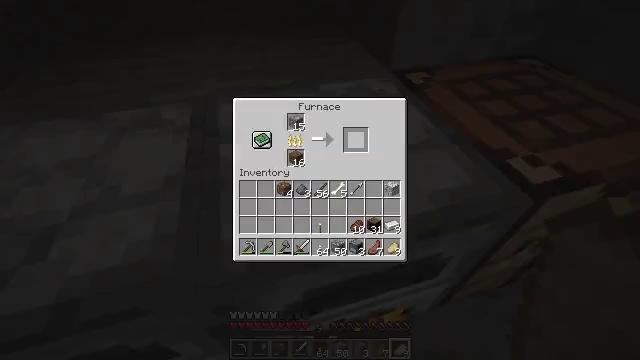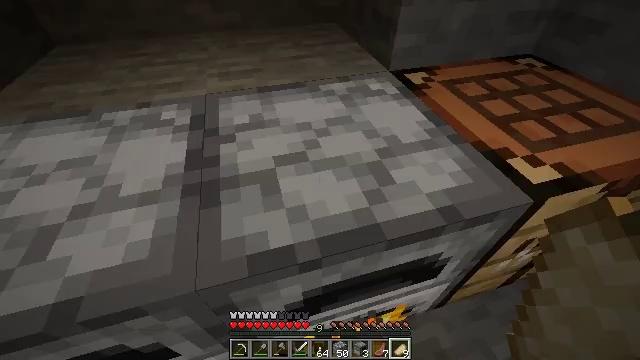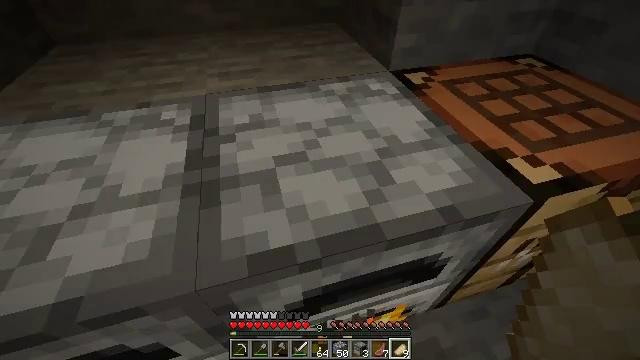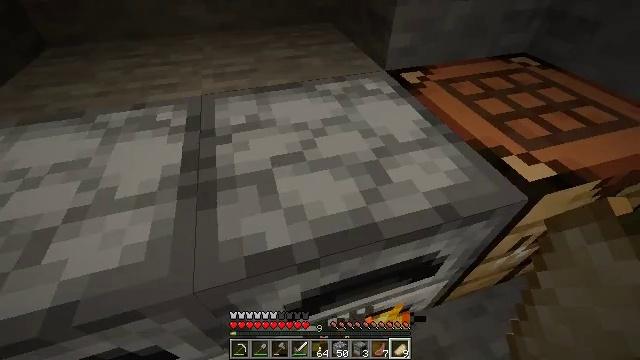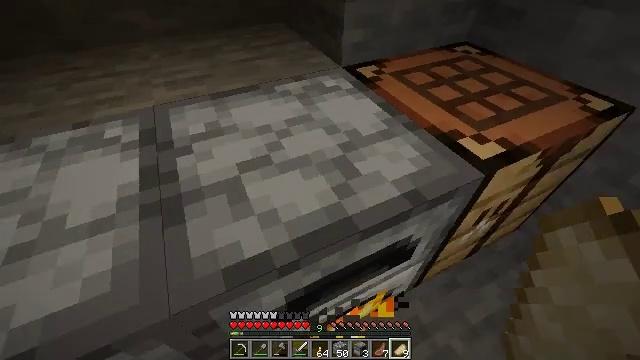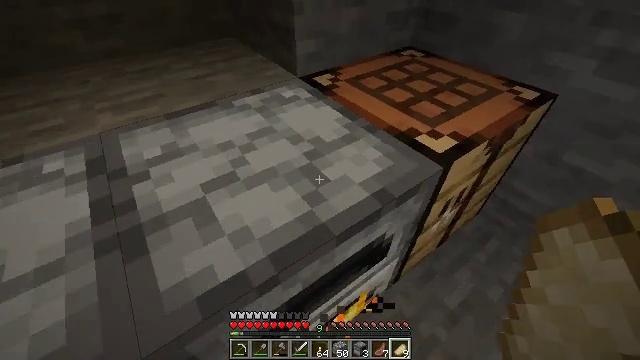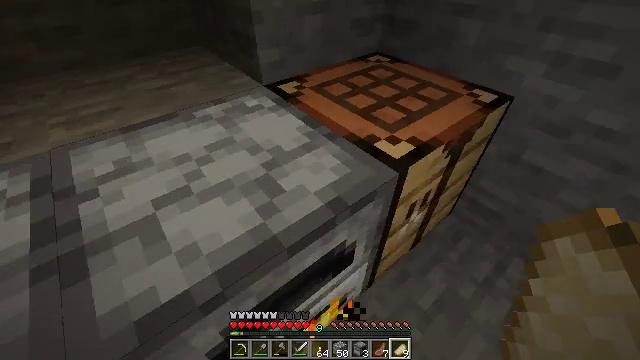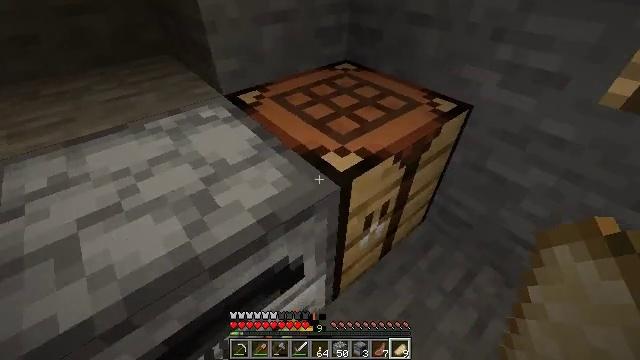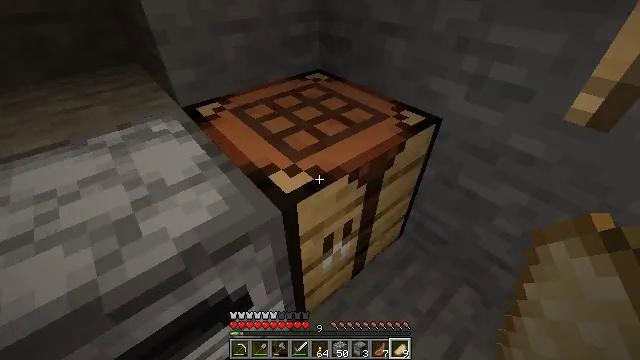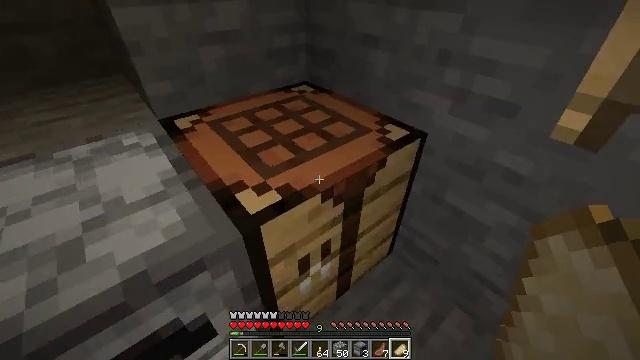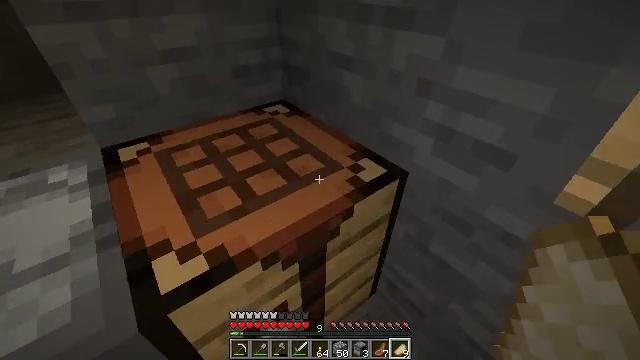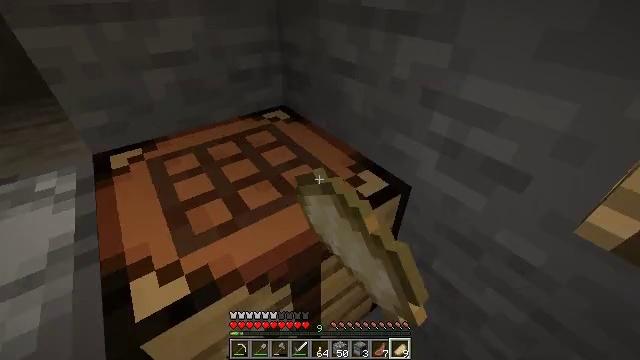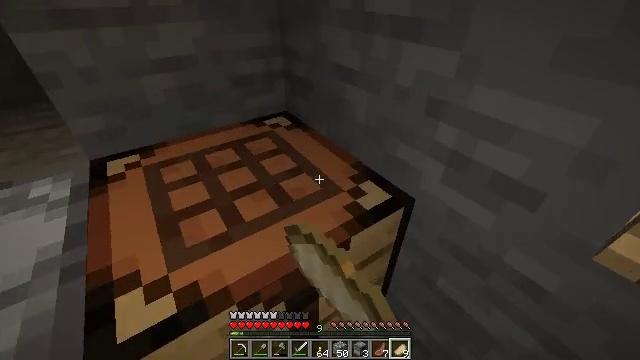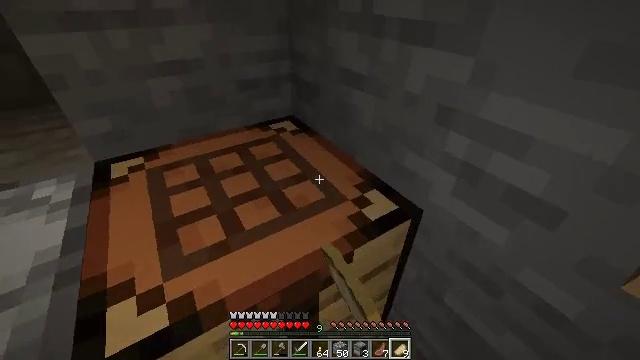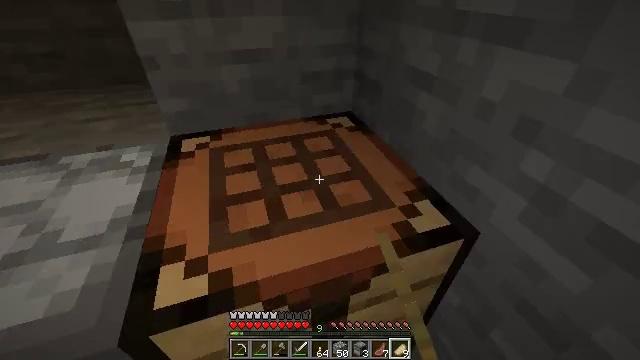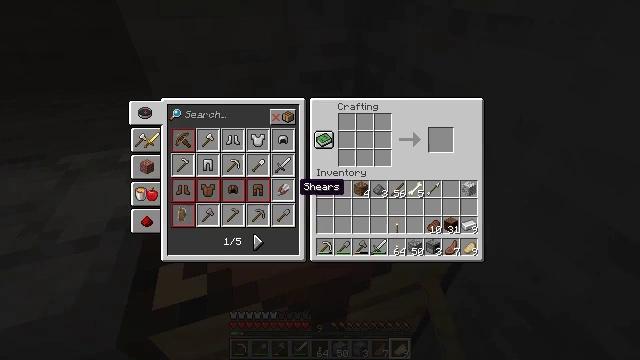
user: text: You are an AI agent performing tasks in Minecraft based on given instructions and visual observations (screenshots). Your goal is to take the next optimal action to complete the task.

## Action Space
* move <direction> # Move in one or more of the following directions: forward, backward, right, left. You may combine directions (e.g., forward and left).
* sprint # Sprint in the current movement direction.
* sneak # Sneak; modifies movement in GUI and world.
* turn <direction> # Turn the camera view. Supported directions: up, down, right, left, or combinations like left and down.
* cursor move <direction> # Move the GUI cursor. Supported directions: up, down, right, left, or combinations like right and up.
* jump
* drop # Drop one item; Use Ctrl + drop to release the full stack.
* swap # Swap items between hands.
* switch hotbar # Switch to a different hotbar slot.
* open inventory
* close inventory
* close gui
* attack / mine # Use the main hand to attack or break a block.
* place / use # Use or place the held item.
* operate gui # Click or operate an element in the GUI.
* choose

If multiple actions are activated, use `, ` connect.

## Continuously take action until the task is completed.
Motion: motion action
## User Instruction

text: Open the crafting table to make a bucket.
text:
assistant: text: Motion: open gui
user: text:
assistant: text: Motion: close gui
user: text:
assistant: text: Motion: no_op
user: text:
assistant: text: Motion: turn right
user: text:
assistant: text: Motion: move right, turn right and up
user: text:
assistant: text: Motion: move right, turn right
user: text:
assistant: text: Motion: move forward and move right
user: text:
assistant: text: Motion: move forward and move right, turn up
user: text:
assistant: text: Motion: move forward and move right, turn up
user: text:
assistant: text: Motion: move forward, turn left, use / place
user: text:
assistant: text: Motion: turn left, use / place
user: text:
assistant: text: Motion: turn left, use / place
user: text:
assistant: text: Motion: turn left
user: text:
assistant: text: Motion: turn left
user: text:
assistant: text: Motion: cursor move left and down, open gui
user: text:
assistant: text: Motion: no_op
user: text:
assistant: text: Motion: no_op
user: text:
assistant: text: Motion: no_op
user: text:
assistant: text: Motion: cursor move right and up
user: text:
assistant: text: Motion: cursor move up
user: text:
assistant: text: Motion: cursor move left and up
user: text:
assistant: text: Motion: cursor move left and up
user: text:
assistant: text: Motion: cursor move left
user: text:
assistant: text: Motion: cursor move left
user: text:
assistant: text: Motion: cursor move left
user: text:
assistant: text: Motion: cursor move left
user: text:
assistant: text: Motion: cursor move left, operate gui
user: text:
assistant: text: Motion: operate gui
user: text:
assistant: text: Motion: operate gui
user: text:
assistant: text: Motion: no_op